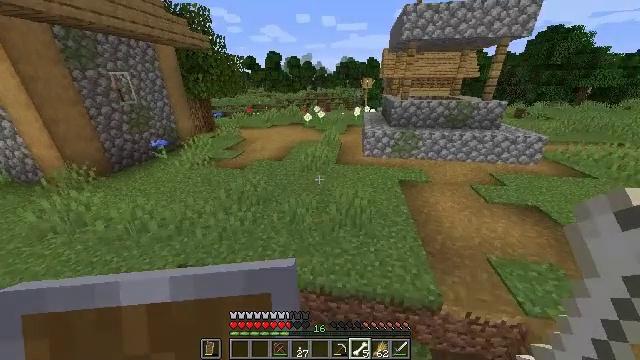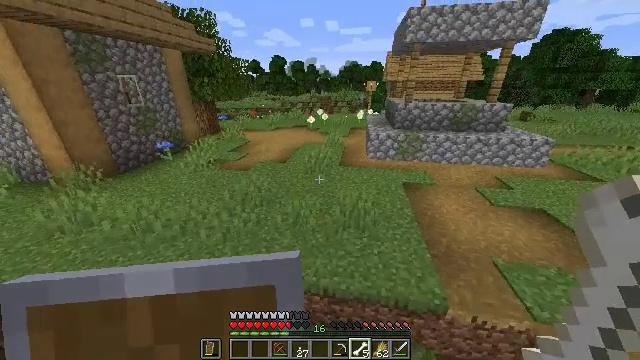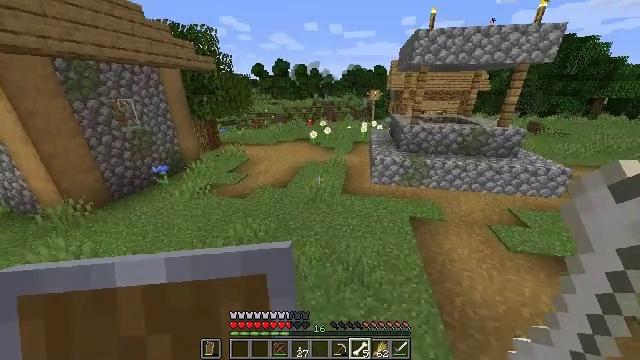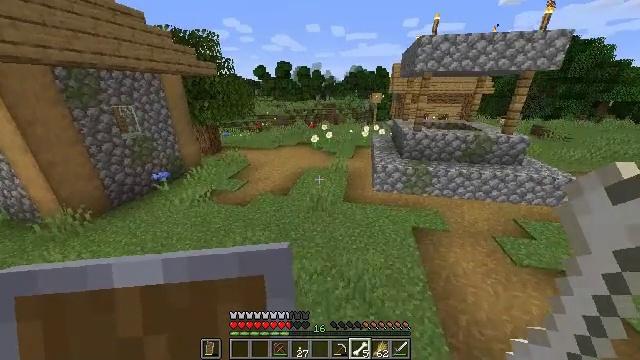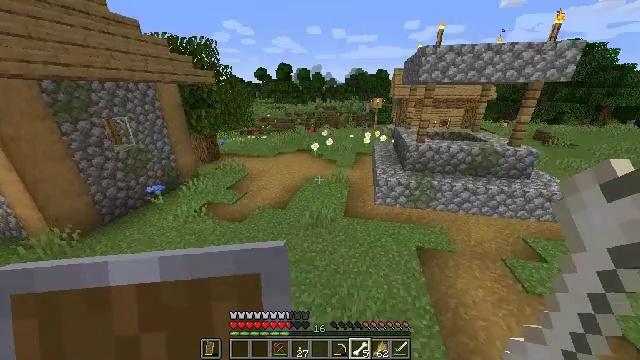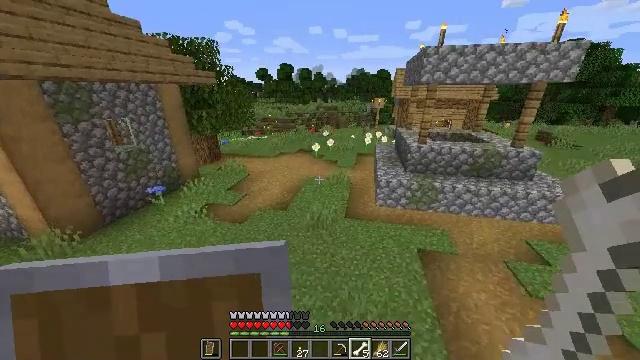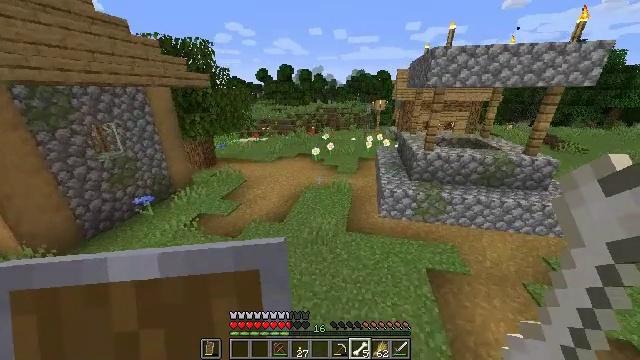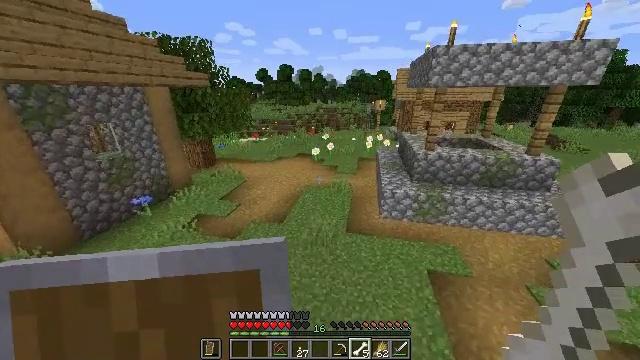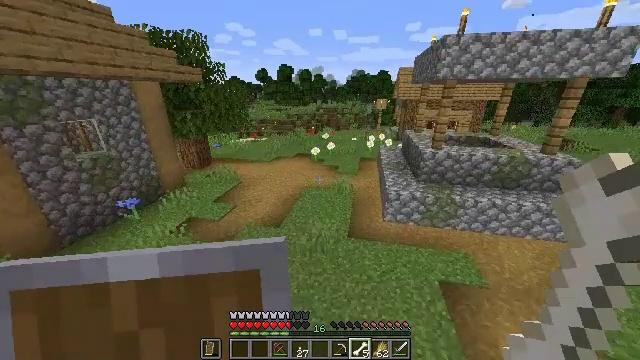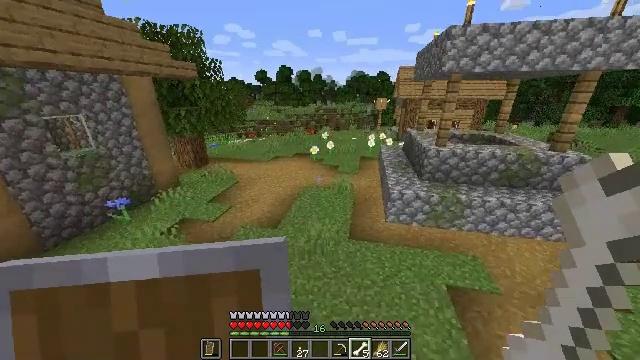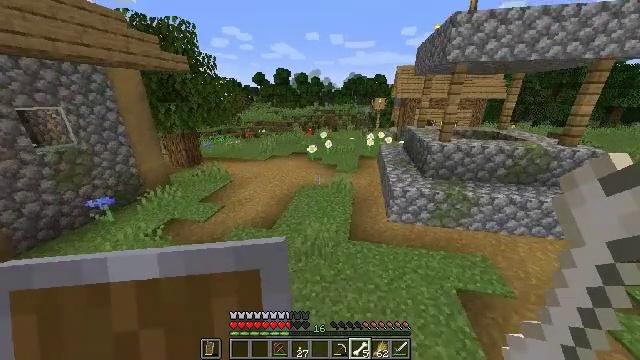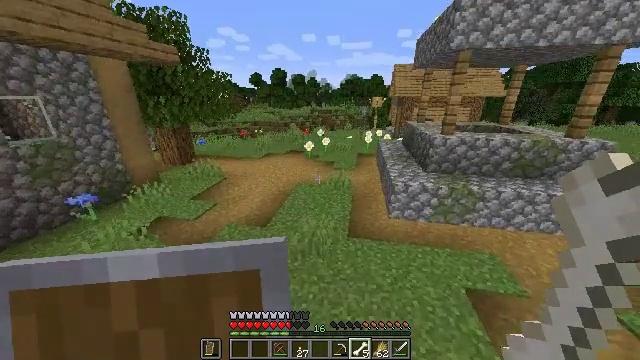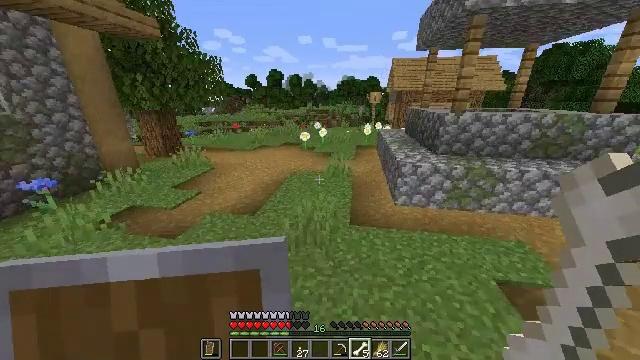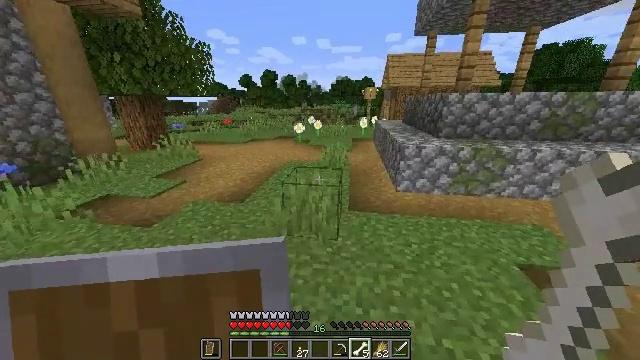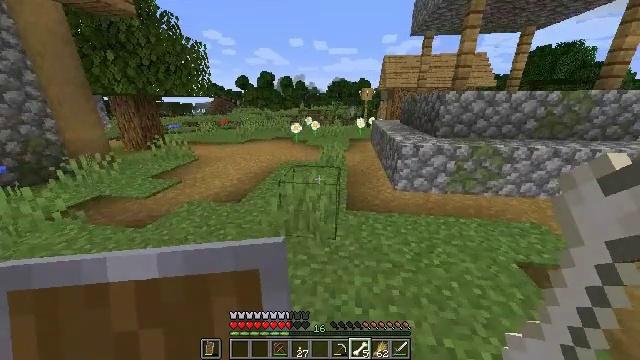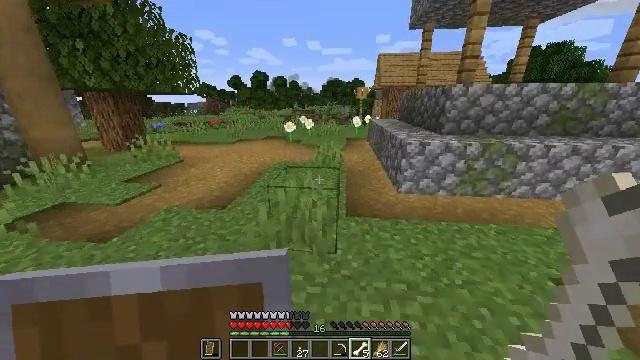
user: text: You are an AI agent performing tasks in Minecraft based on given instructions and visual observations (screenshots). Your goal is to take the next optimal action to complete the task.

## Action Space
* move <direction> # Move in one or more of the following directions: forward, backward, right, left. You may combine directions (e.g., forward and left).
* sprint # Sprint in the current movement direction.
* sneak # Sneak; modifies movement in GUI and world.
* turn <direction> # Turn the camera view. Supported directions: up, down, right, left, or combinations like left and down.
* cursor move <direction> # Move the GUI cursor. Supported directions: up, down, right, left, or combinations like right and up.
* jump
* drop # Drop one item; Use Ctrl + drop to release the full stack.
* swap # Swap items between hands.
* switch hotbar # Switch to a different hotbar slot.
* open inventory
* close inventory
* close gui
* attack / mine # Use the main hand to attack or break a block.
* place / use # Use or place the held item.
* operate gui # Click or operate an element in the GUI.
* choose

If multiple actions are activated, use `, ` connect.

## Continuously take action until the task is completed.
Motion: motion action
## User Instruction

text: Attack the grindstone to break it.
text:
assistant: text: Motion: move forward, jump
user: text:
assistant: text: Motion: move forward, jump
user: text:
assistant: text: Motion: move forward, jump
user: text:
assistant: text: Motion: move forward, jump
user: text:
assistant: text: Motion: move forward
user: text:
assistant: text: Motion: move forward
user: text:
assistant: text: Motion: move forward
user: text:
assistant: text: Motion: move forward
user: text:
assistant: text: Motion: move forward
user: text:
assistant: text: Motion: move forward
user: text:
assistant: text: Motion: move forward
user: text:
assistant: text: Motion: move forward
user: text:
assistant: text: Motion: move forward, turn right
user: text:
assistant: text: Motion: move forward
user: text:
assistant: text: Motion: move forward, turn right
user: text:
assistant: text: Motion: move forward, turn right
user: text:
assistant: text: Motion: move forward
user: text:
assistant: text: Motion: move forward, turn right
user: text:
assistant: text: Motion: move forward, turn right
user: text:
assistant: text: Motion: move forward, turn right and up
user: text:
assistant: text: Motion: move forward, turn right and up
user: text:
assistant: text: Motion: move forward, turn right
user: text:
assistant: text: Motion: move forward, turn right
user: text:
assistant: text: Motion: move forward
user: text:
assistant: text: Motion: move forward
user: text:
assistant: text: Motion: move forward
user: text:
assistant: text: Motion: move forward, turn right
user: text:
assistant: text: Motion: move forward
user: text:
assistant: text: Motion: move forward
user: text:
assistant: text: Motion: move forward